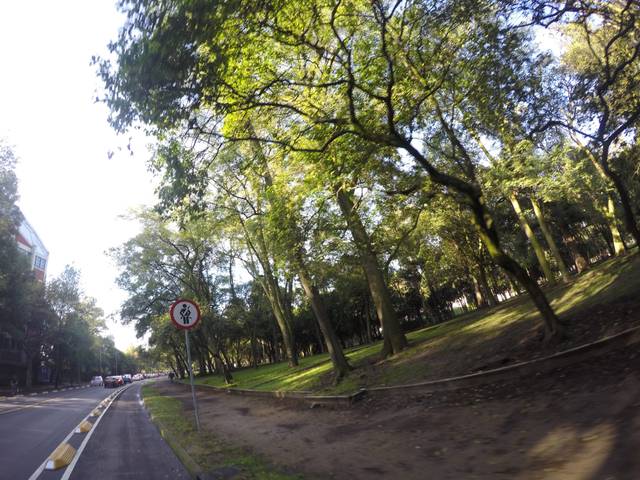
Region: Mexico
Coordinates: 19.427, -99.181